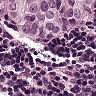
Metastatic tissue present: yes